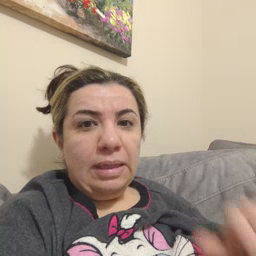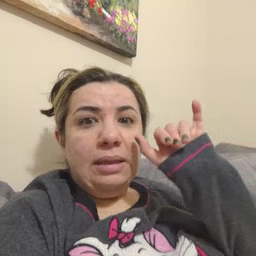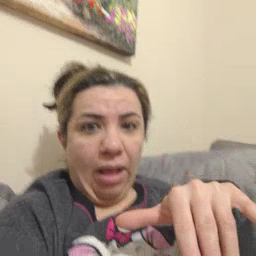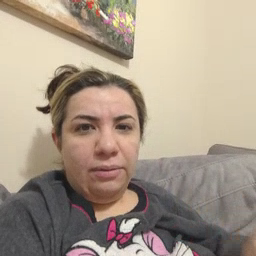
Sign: that